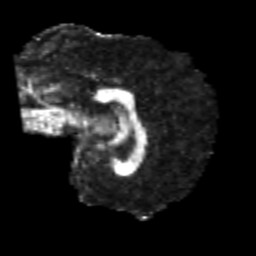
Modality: FA
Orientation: sagittal
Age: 21
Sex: male
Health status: healthy
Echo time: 0.074 s